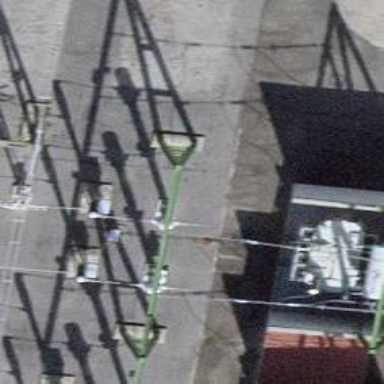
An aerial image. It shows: Insulator used in power systems.